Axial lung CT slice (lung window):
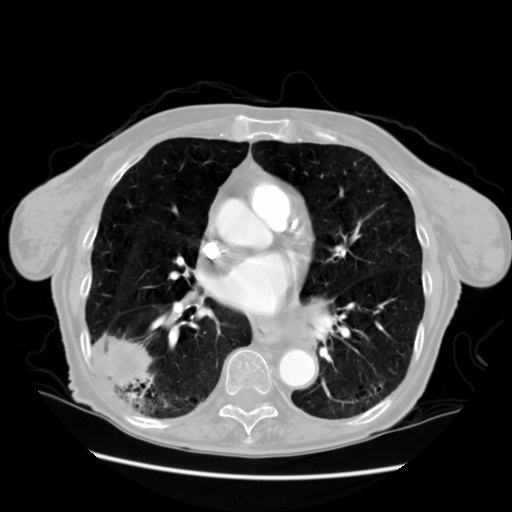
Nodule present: no